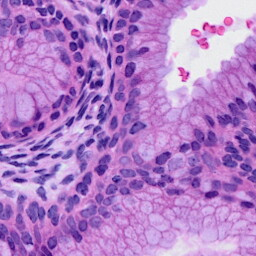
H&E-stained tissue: Cervix